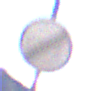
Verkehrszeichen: EndeSaemtlicherBegrenzungen
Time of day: Midday
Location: Outdoor (Nature)
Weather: Clear
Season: NotSpecified
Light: Natural